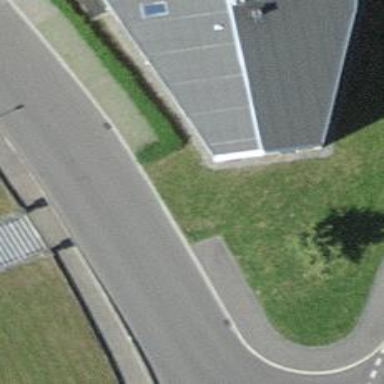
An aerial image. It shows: Kerb barrier.